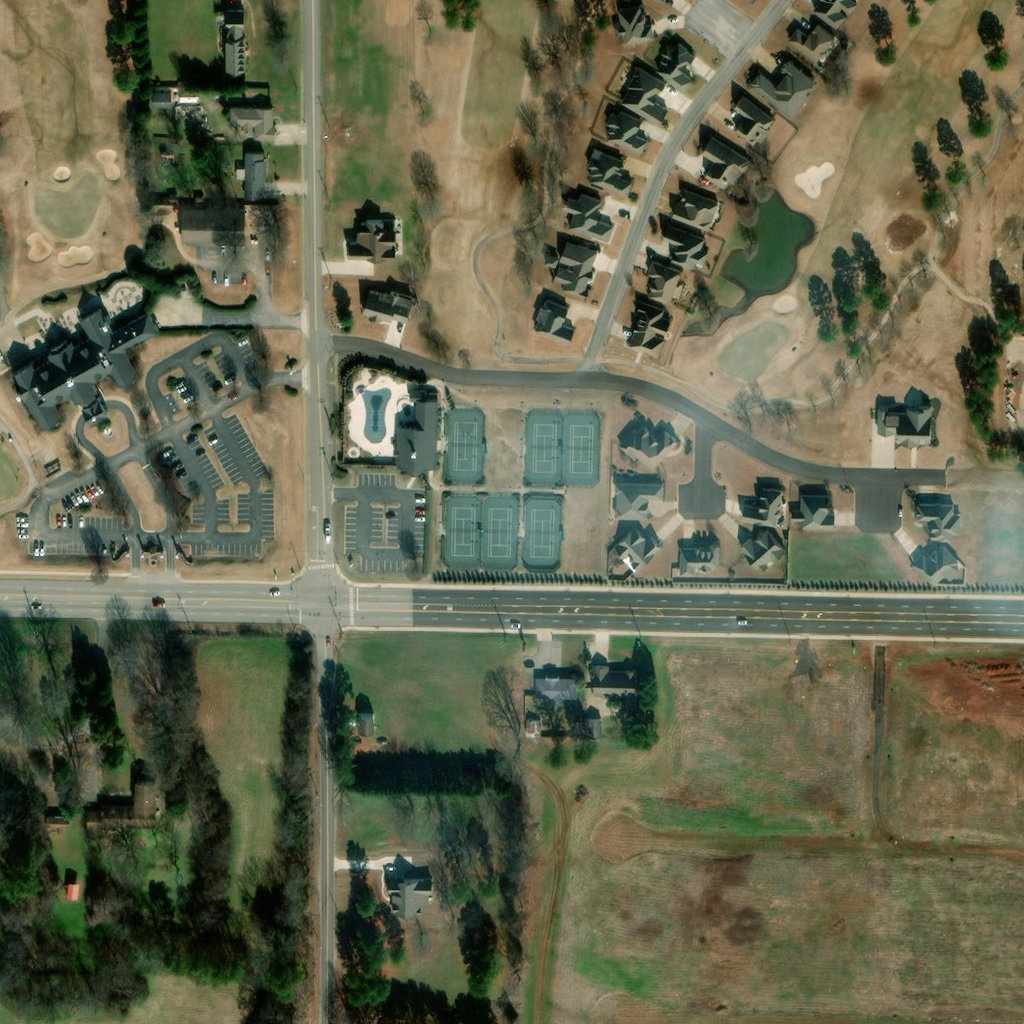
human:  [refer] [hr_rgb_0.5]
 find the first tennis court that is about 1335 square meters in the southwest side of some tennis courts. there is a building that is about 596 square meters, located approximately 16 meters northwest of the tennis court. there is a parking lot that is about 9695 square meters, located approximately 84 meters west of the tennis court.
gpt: <box>[[43, 48, 50, 56, 0]]</box>